Question: The src property for the img tag is
'''
http://maps.google.com/maps/api/staticmap?center=1701 Fm Rd 1187, Mansfield, Tx &size=150x90&sensor=false&zoom=15&maptype=roadmap" + "&markers=size:tiny|color:blue|1701 Fm Rd 1187, Mansfield, Tx
'''

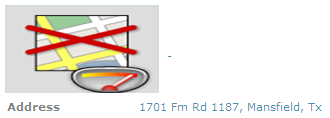
Answer: It works fine from here. You have simply exceeded the usage limits from your IP address:
> Use of the Google Static Maps API is subject to a query limit of 1000 unique (different) image requests per viewer per day. Since this restriction is a quota per viewer, most developers should not need to worry about exceeding their quota. However, note that we enforce an additional request rate limit to prevent abuse of the service. Requests of identical images, in general, do not count towards this limit beyond the original request.
Further reading:
- <URL>